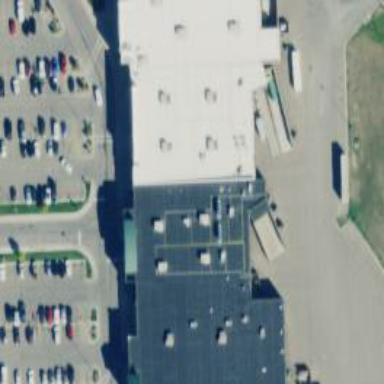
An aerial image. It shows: Supermarket.